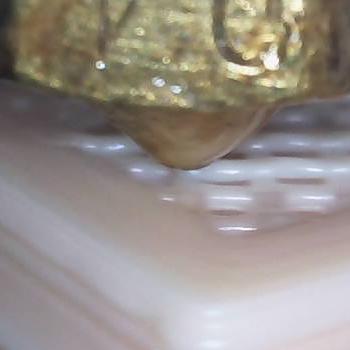
Flow rate: 105%